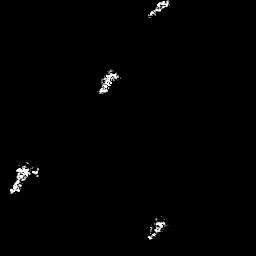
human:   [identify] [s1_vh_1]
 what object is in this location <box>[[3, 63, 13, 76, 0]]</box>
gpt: <ref>1 medium ship at the bottom left</ref>